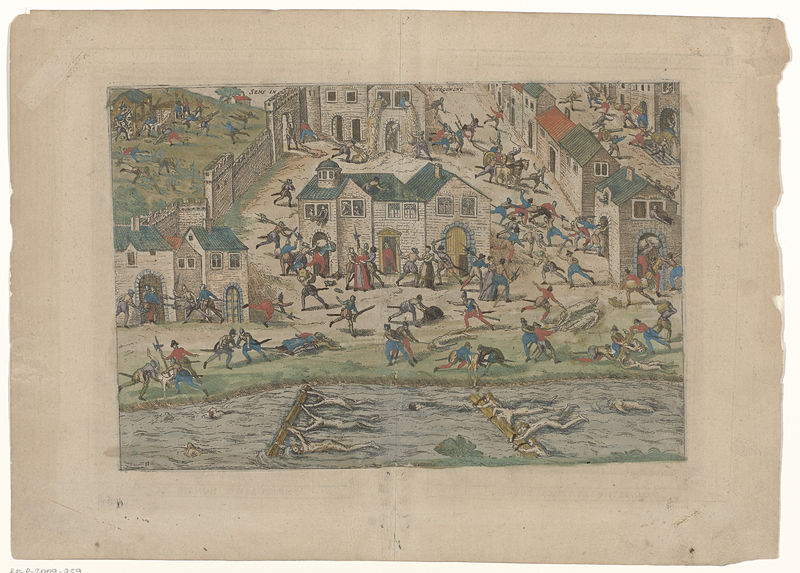
Titel: Moord op de protestanten te Sens
Künstler: Frans Hogenberg
Standort: Amsterdam
Institution: Rijksmuseum
Schlagwörter: blau, kampf, fluss, menschen, stadt, haus, rot, häuser, krieg, leichen, tote, kämpfen, buchseite, mittelalter